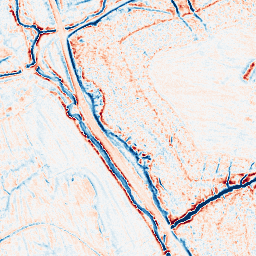
Category: edge_preserving
Decomposition family: anisotropic_diffusion
Decomposition parameters: iterations: 10
kappa: 10
gamma: 0.2
Upsampling method: cubic_catmull_rom
Upsampling parameters: scale: 2
Upsampling scale: 2